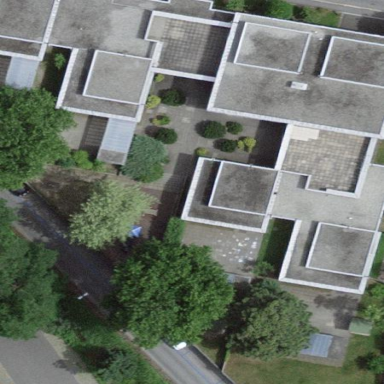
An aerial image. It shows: School.